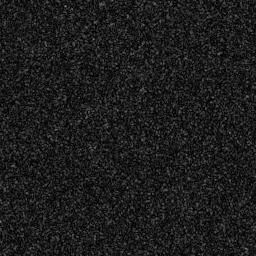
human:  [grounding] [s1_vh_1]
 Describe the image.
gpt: In the satellite image, there is  <ref>1 large ship </ref> <box>[[17, 1, 30, 23, 0]]</box> located at top left,  <ref>1 medium ship </ref> <box>[[26, 63, 34, 73, 0]]</box> located at center,  <ref>2 small ship </ref> <box>[[90, 24, 95, 38, 0], [78, 52, 82, 64, 0]]</box> located at right,  <ref>1 medium ship </ref> <box>[[84, 36, 88, 57, 0]]</box> located at right.